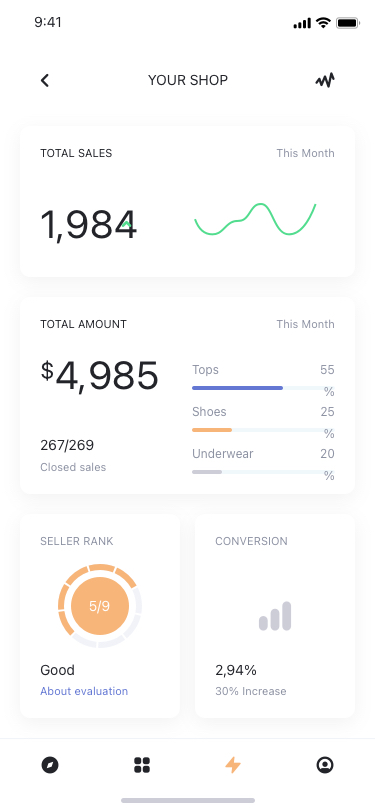
Text in this UI design:
1,984
This Month
TOTAL SALES
This Month
Closed sales
4,985
267/269
$
Shoes
25%
Underwear
20%
Tops
55%
TOTAL AMOUNT
About evaluation
Good
5/9
SELLER RANK
30% Increase
2,94%
CONVERSION